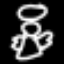
Label: angel